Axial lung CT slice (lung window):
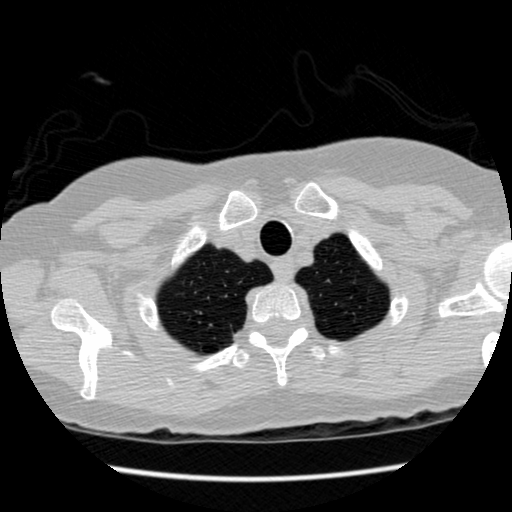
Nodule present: no